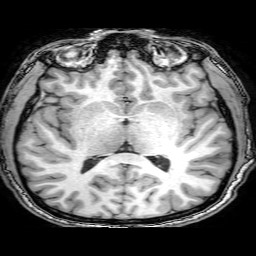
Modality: T1w
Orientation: coronal
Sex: male
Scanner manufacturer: philips
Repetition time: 0.008105 s
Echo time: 0.00371 s